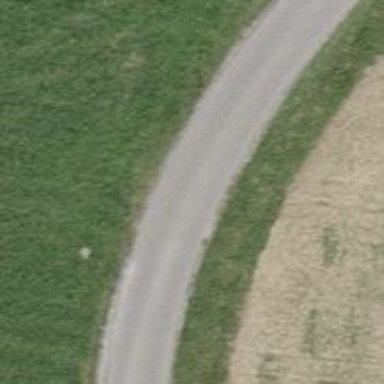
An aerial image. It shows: Unclassified road with asphalt surface.